Current action and preconditions to check: trajectory_clear

Your task: For each precondition in the list above, predict whether it will hold at this action.

Consider the current scene as observed from the mobile robot's camera, and analyze the predicted future states of all dynamic agents (e.g., people, animals, vehicles, or any moving entities) within the NEXT SECOND.

IMPORTANT: Only answer "very likely" if you are absolutely certain—based on strong, clear evidence—that a dynamic agent will violate the precondition in the predicted future state. Do NOT answer "very likely" for unlikely, ambiguous, or low-probability risks.

Ask yourself for each precondition: Is there a high probability, with clear and convincing evidence, that the predicted future states of any dynamic agent will interfere with the predicted future state of the currently executing action within the NEXT SECOND, causing that precondition to fail?

Assess the risk level based on these predictions. Use "likely" or "very likely" if motions create a clear risk of interference.

Use "neutral" or "improbable" if agents are nearby but their predicted paths are clearly diverging or non-conflicting.

Failure Risk Categories: "very improbable", "improbable", "neutral", "likely", "very likely"

Answer Format: Output ONLY the probability_of_failure value from these categories: "very improbable", "improbable", "neutral", "likely", "very likely"

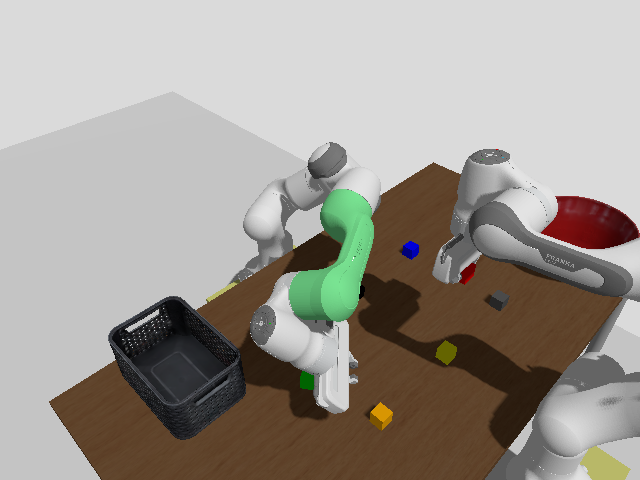

Answer: very improbable